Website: macys
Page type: customer-info-address
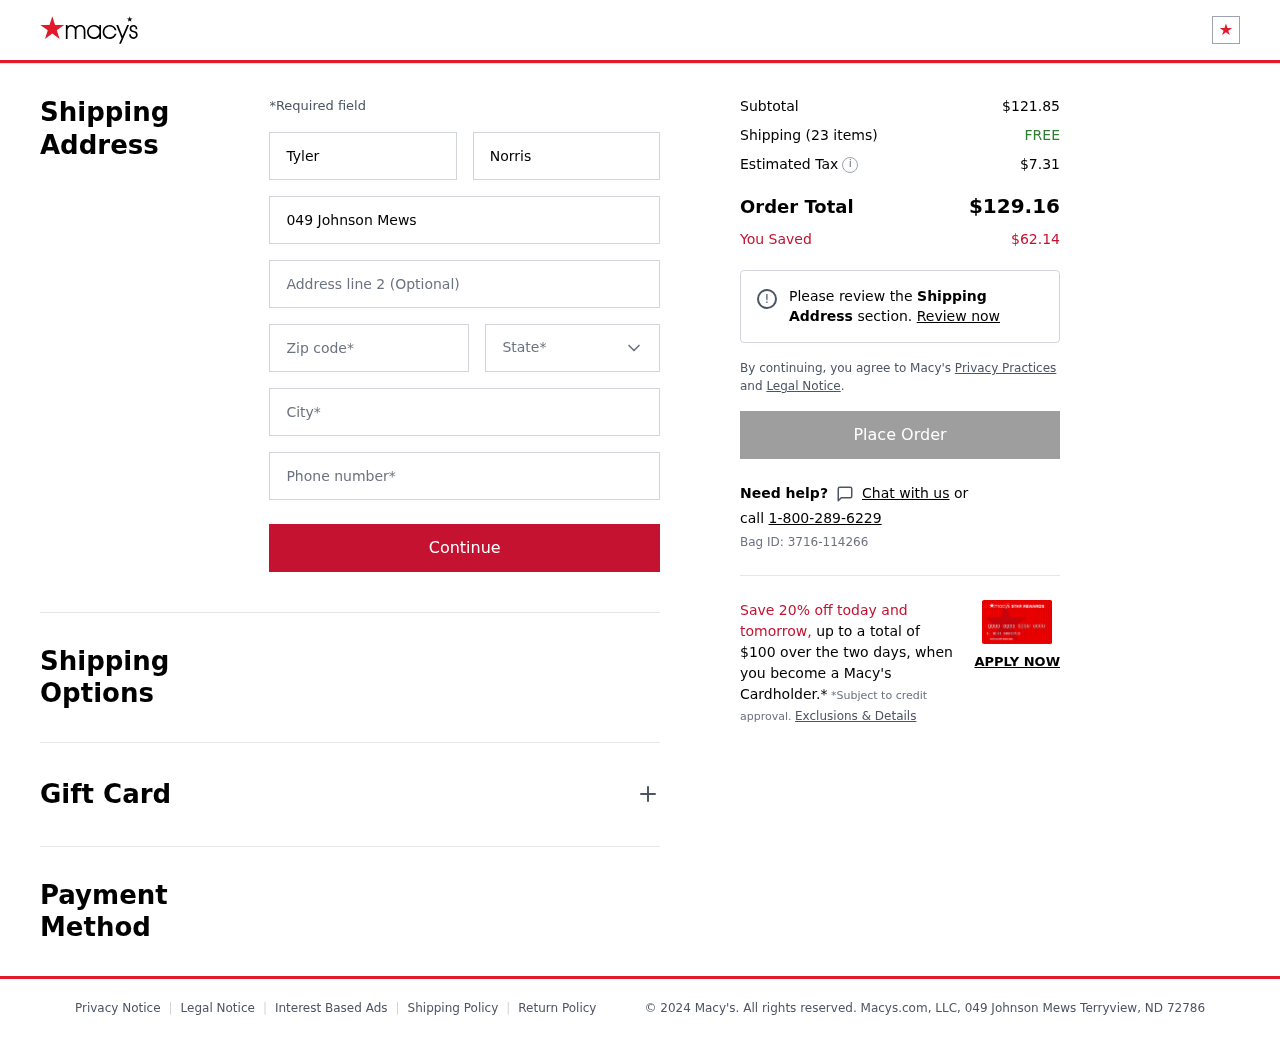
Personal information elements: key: PII_CITY
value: Terryview
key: PII_FIRSTNAME
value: Tyler
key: PII_LASTNAME
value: Norris
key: PII_PHONE
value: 6839833655
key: PII_POSTCODE
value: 72786
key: PII_STATE
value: North Dakota
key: PII_STREET
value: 049 Johnson Mews
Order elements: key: ORDER_SUBTOTAL
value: $121.85
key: ORDER_NUM_ITEMS
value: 23
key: ORDER_SHIPPING_COST
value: FREE
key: ORDER_TAX
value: $7.31
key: ORDER_TOTAL
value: $129.16
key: ORDER_SAVINGS
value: $62.14
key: ORDER_BAG_ID
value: Bag ID: 3716-114266